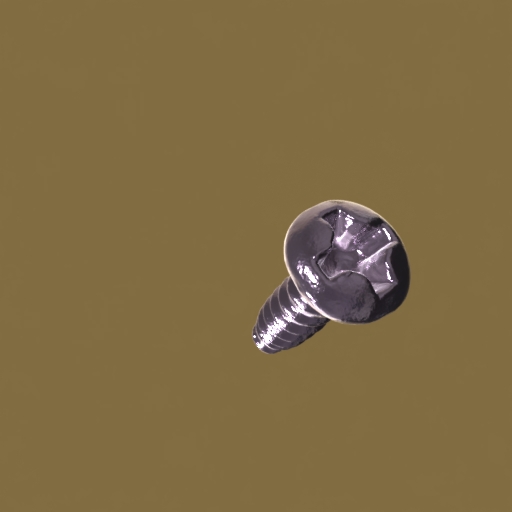
Label: screw